Interaction volume radius: 5 \u00c5
Interaction volume height: 20 \u00c5
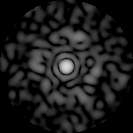
Disorder parameter: 0.8194